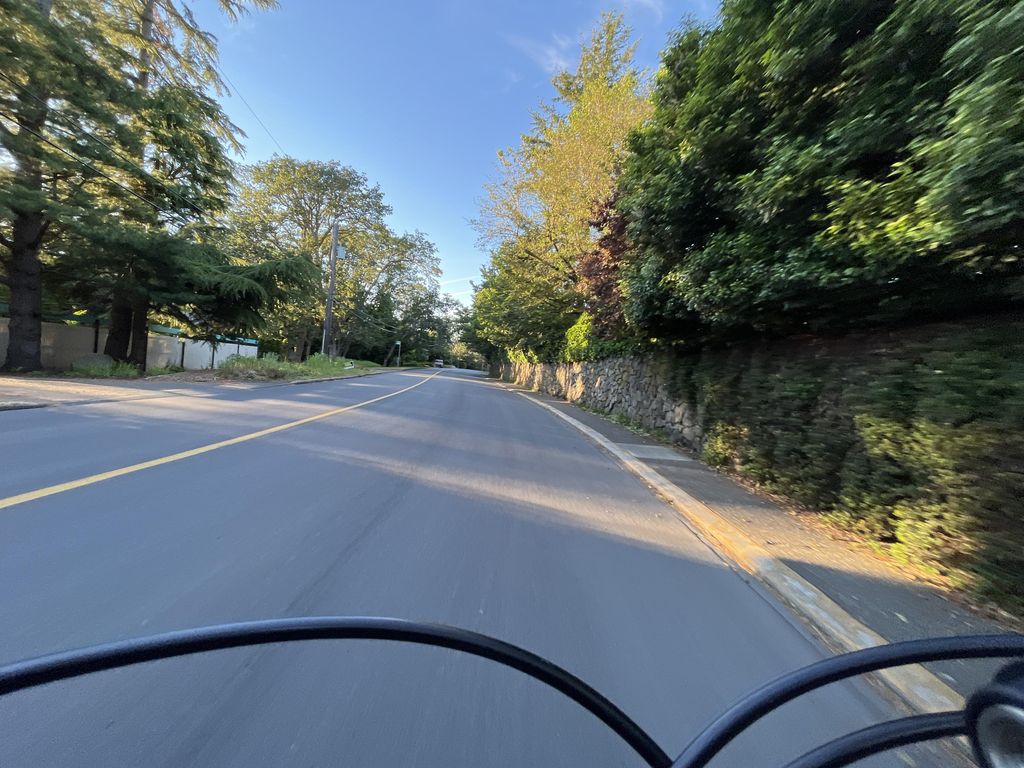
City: victoria